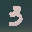
Label: 3